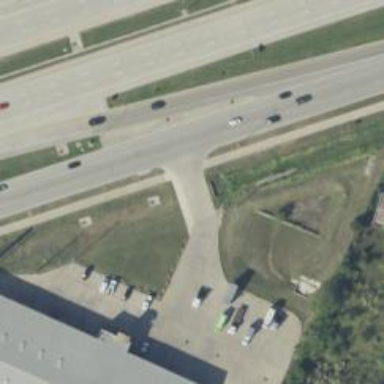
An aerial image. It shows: Secondary road with frontage road.